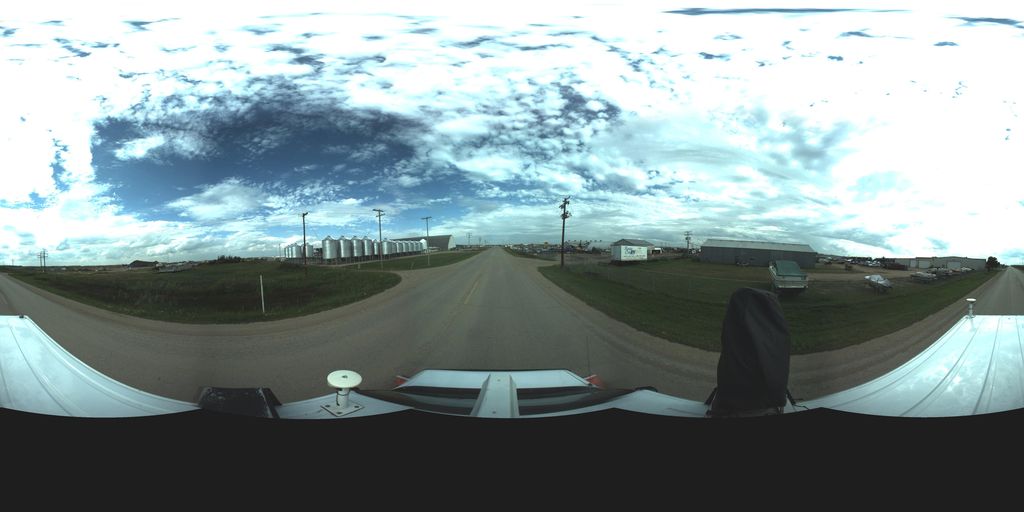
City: saskatoon